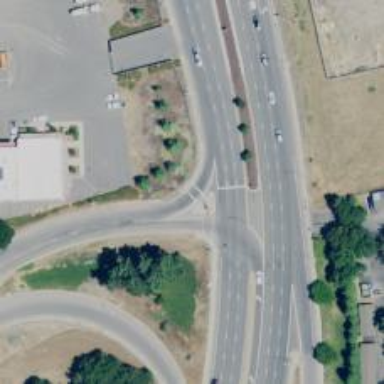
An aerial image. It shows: Trunk link highway.